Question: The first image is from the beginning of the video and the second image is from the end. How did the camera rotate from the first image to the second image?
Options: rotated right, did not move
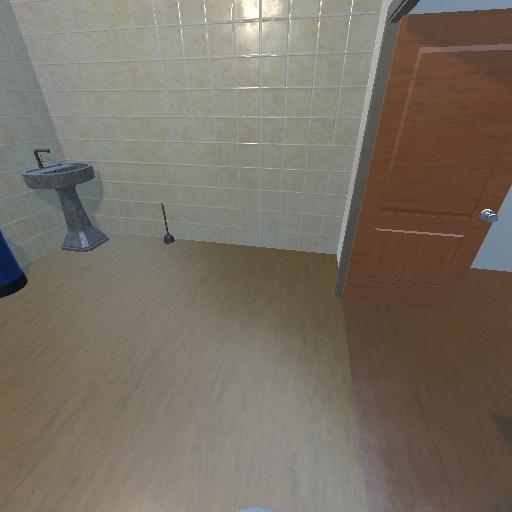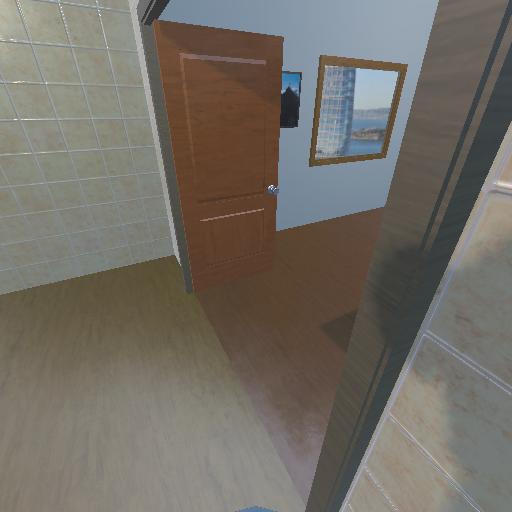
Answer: rotated right